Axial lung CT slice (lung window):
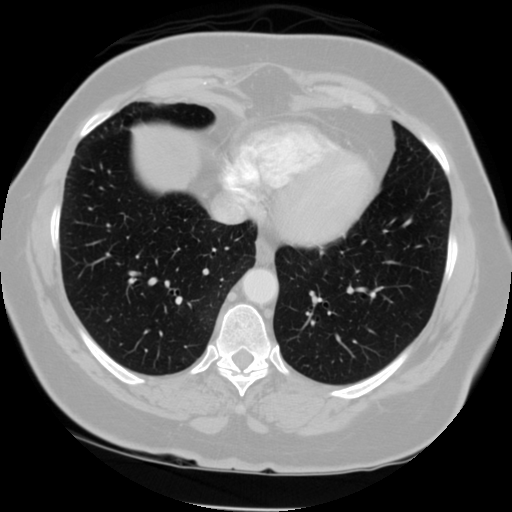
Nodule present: no